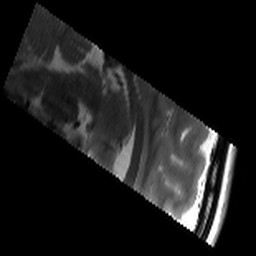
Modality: T2w
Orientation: sagittal
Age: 19
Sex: female
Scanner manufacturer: siemens
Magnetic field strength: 3 T
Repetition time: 8.02 s
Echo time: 0.08 s